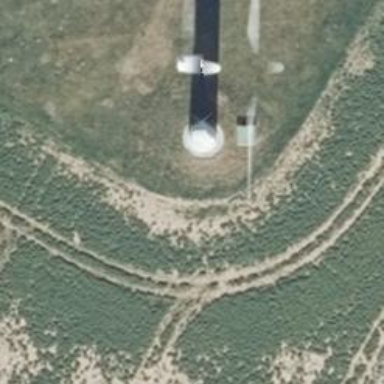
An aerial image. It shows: Wind generator powered by wind. The generator type is horizontal axis and it uses wind turbines.